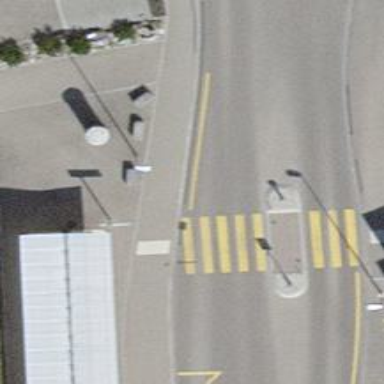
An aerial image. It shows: Kerb barrier.